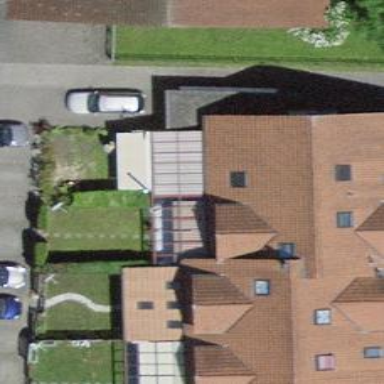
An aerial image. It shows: Terrace building with gabled roof.